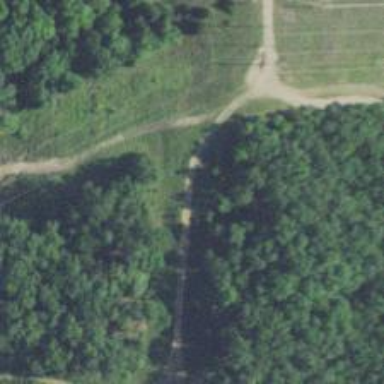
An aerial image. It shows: Track road.